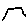
Label: hexagon